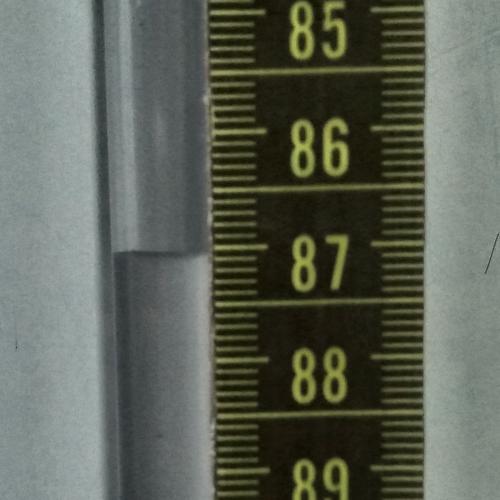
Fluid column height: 87.1 cm